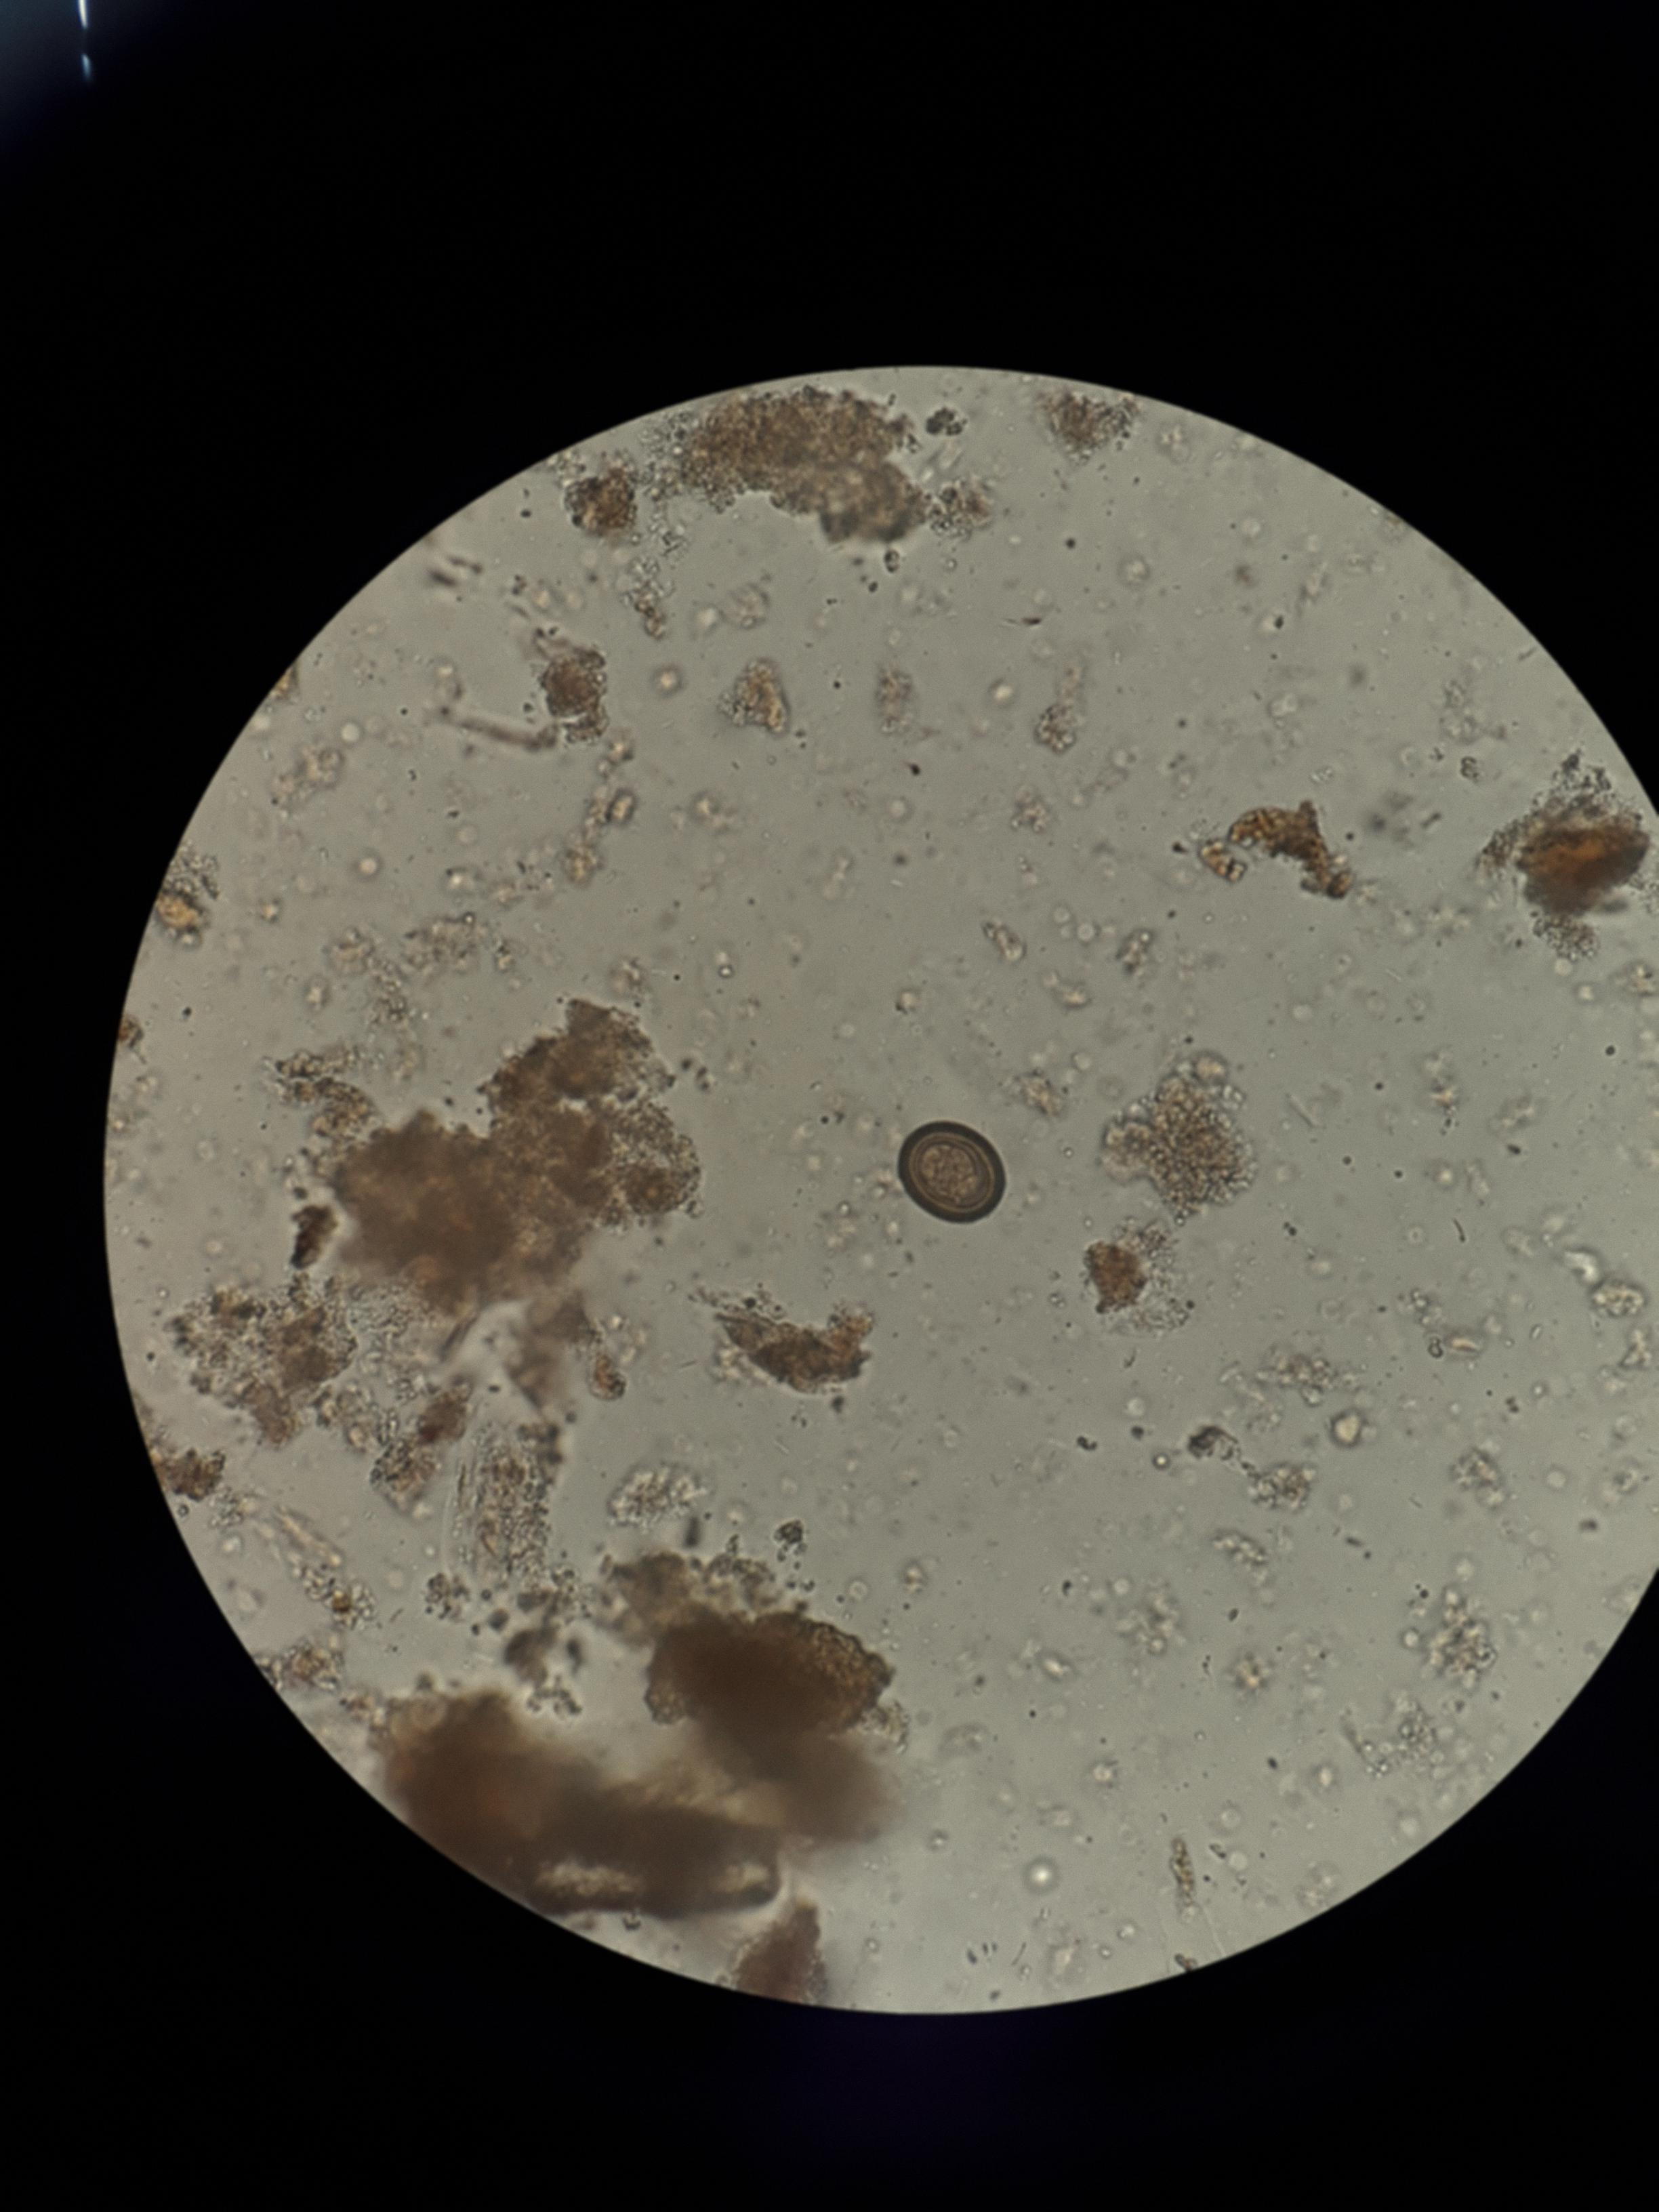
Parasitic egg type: Taenia spp. egg